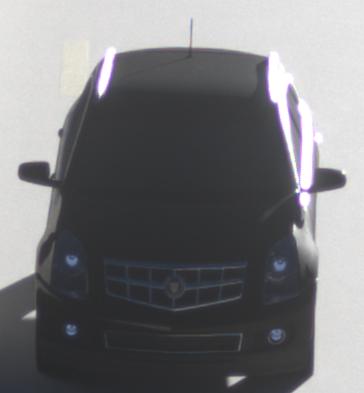
Make: Cadillac
Model: SRX 3.0 V6
Detailed model: SRX (II)
Model produced from: 2010/12
Model produced until: 2012/01
Doors: 5
Color: black
Road condition: dry road
Daytime: sunrise or sunset
Contrast: high contrast